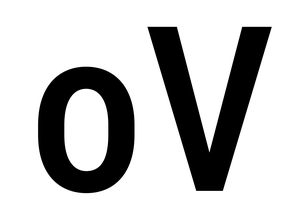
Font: Roboto_Condensed_Medium